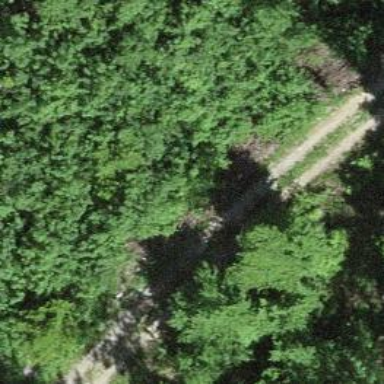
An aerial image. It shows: Track road with grade4 tracktype.